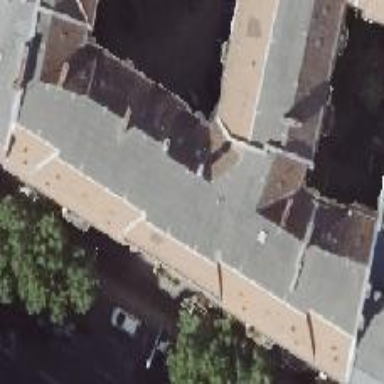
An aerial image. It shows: Residential building with unique double saltbox roof shape.